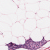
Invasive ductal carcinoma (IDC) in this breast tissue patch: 0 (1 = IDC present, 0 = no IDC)